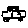
Label: car